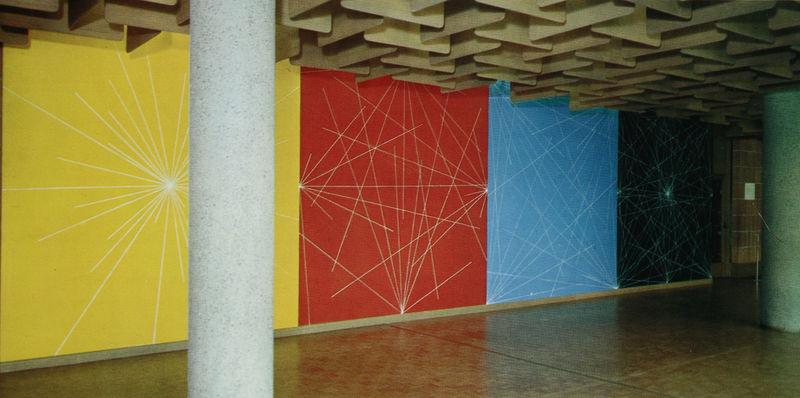
Titel: White Lines to Points on a Grid
Künstler: Sol Lewitt
Standort: New York
Institution: John Weber Gallery
Schlagwörter: blau, schatten, weiß, gelb, braun, grau, holz, raum, schwarz, säule, säulen, rot, wand, boden, decke, zwei, parkett, abstrakt, modern, linien, saal, foto, wände, vier, strahlen, linie, beton, fliesen, strahl, photo, quadrate, platten, zentrum, viereckig, kassettendecke, museum, sol, abfolge, lewitt, quadrat, netz, installation, quadratisch, kreuzungen, überschneidungen, sequenz, verschachtelt, sol lewitt, ausstellun, gut gelernt, stiftchenparkett